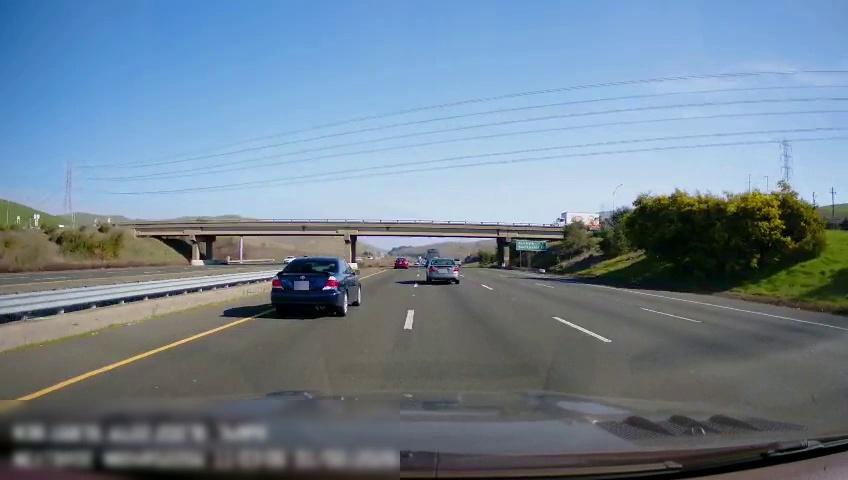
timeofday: Day
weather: Sunny
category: Drivable Space
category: Drivable Space
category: Vehicles | Car
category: Vehicles | Car
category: Vehicles | Car
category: Vehicles | Van
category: Vehicles | Car
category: Vehicles | Truck
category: Lanes | Opposite Lane
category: Lanes | Opposite Lane
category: Lanes | Opposite Lane
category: Lanes | Alternate Lane
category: Lanes | Alternate Lane
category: Lanes | Alternate Lane
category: Lanes | Current Lane
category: Lanes | Alternate Lane
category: Traffic | Signs